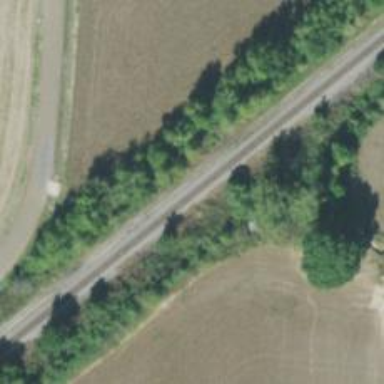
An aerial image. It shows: Railway track.